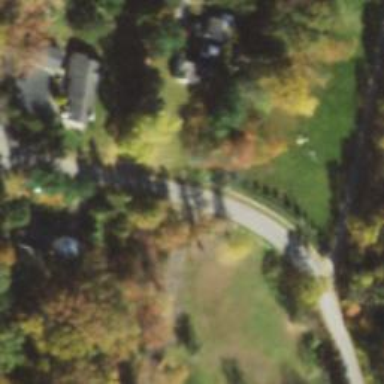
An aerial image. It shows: Residential road.